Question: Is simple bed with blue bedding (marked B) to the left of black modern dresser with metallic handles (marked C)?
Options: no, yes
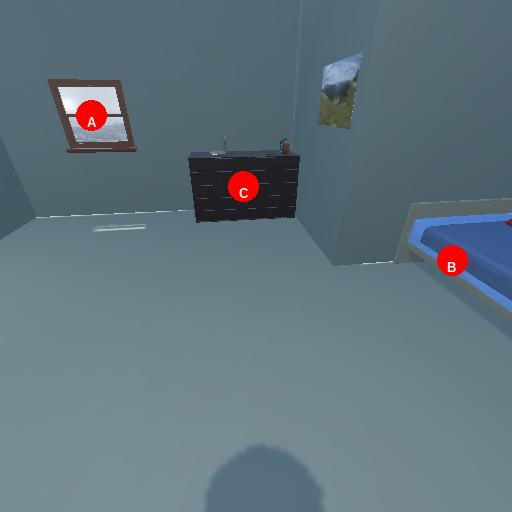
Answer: no